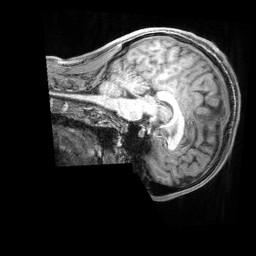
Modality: T1w
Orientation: sagittal
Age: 20
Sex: male
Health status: healthy
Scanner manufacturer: siemens
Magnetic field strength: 3 T
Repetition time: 2.4 s
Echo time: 0.00228 s